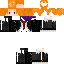
A male human skin with dark skin, wearing brown long hair dressed in a orange suit and black pants, featuring a closed mouth.